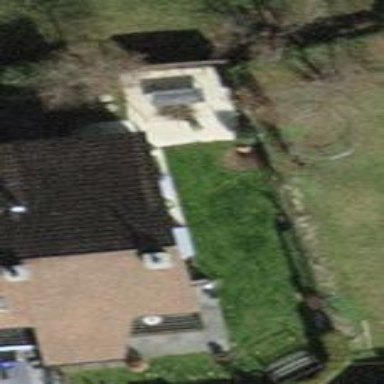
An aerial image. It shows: Terrace building.